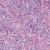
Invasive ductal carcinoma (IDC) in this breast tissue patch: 1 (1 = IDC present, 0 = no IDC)